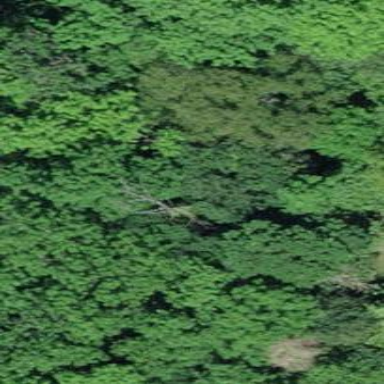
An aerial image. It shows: Forest area.